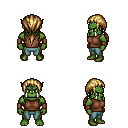
a pixel art fantasy rpg character, male body template, orc, green skin, brown sleeveless shirt, teal pants, blonde ponytail hairstyle, leather bracers, four views (front, back, left, right), 2x2 character sprite sheet, small pixel art, hard edges, no anti-aliasing